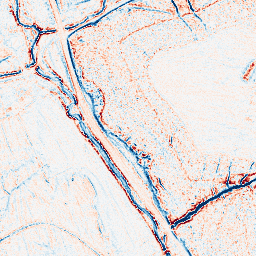
Category: edge_preserving
Decomposition family: anisotropic_diffusion
Decomposition parameters: iterations: 5
kappa: 30
gamma: 0.2
Upsampling method: regularized
Upsampling parameters: scale: 2
lambda_reg: 0.01
Upsampling scale: 2